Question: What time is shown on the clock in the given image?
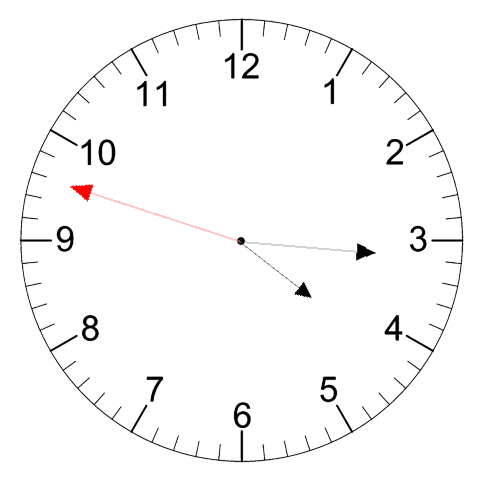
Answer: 04:15:48